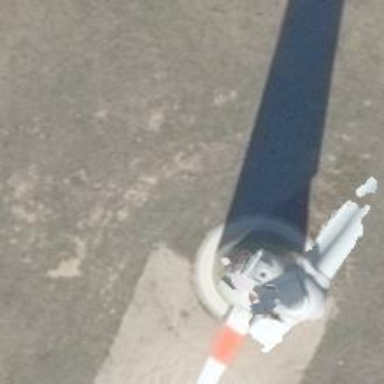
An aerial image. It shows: Wind generator powered by wind turbine.